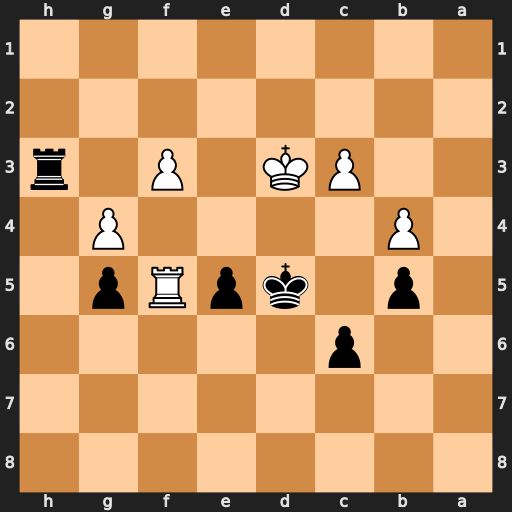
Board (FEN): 8/8/2p5/1p1kpRp1/1P4P1/2PK1P1r/8/8
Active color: b
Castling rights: -
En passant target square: -
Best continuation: Rxf3+ Rxf3 e4+ Ke2 exf3+ Kxf3 Kc4 Ke4 Kxc3 Kf5 Kxb4